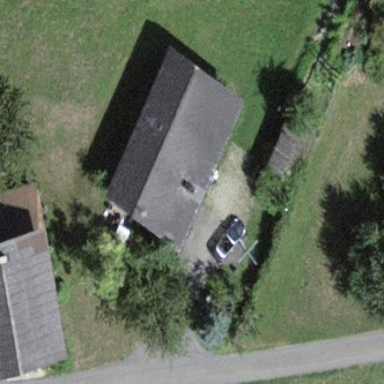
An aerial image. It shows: Simple and straightforward house.